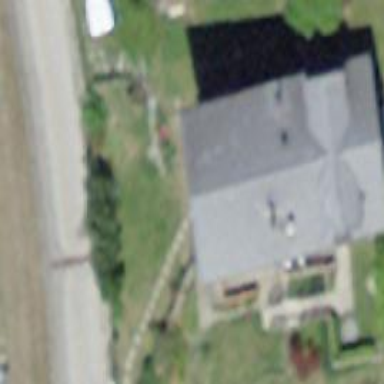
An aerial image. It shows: Simple house.